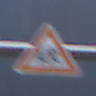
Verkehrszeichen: KinderRechts
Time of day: MorningAfternoon
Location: Outdoor (Urban)
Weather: PartlyCloudy
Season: NotSpecified
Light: Natural